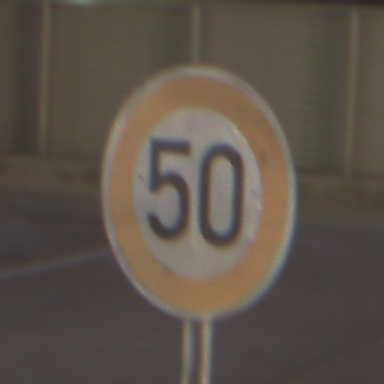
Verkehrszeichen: Geschwindigkeit50
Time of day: SunriseSunset
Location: Outdoor (Urban)
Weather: PartlyCloudy
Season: NotSpecified
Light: Artificial